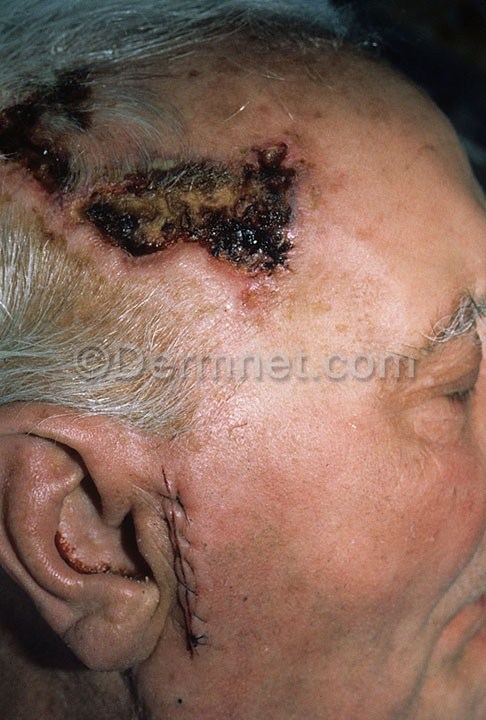
Disease: Lupus and other Connective Tissue diseases